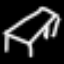
Label: bed